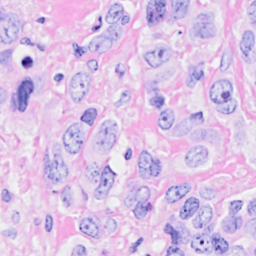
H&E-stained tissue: Breast